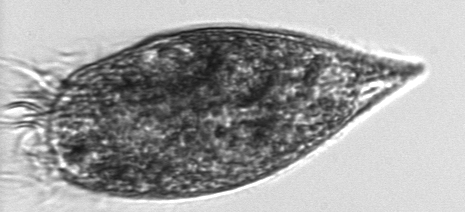
Label: Strombidium_conicum